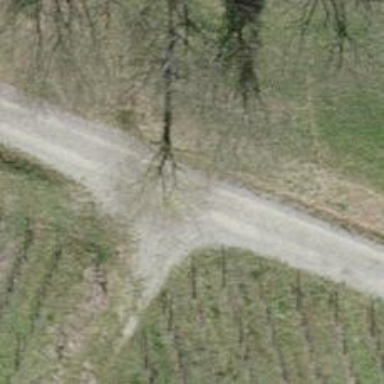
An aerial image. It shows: Pebblestone track with grade2 tracktype.